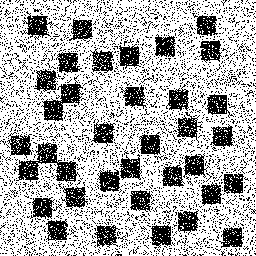
Squares: 36
Triangles: 0
Stars: 0
Total shapes: 36